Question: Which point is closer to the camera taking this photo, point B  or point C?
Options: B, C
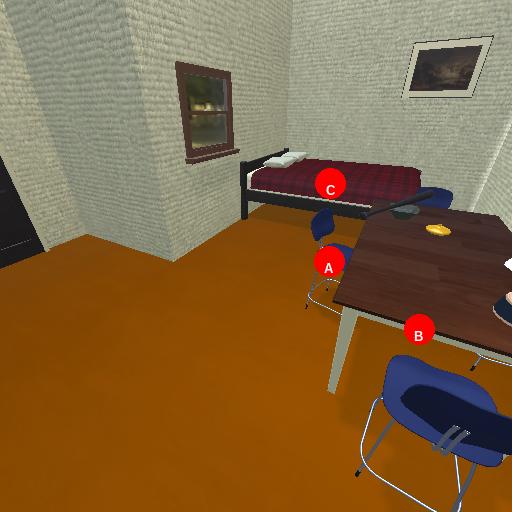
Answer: B